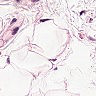
Metastatic tissue present: no